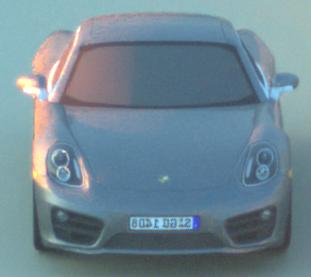
Make: Porsche
Model: Cayman
Detailed model: Cayman (981C)
Model produced from: 2013/03
Model produced until: 2014/04
Doors: 2
Color: gray
Road condition: dry road
Daytime: sunrise or sunset
Contrast: medium contrast